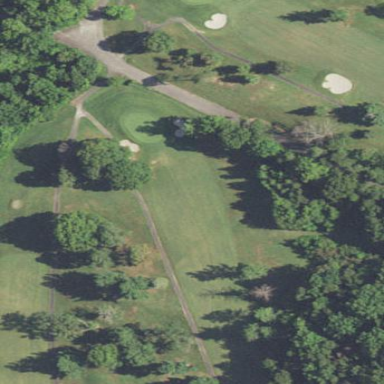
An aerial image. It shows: Grassy area designated as golf fairway.